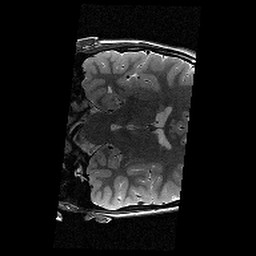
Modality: T2w
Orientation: coronal
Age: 11
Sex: male
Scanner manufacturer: siemens
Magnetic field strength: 3 T
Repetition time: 8.46 s
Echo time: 0.067 s